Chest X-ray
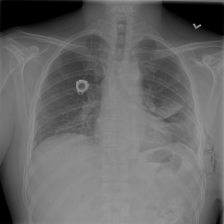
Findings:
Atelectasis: negative
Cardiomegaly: negative
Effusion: negative
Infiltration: positive
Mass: negative
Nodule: positive
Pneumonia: negative
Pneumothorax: negative
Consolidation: positive
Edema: negative
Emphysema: positive
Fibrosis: negative
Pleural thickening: negative
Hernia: negative